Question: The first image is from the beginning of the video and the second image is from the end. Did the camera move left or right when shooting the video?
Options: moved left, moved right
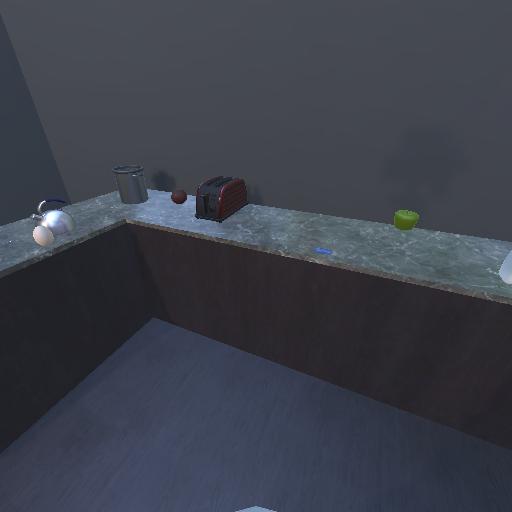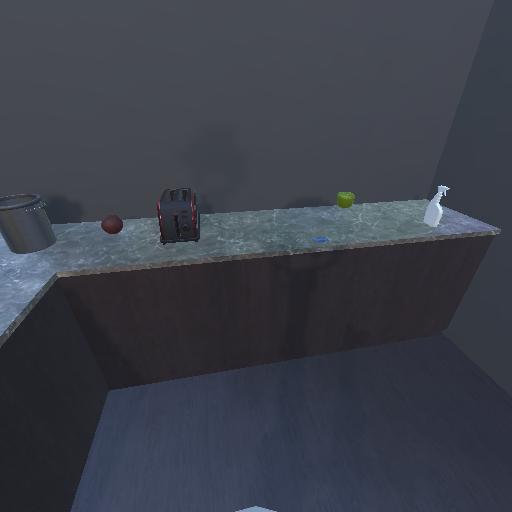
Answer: moved left